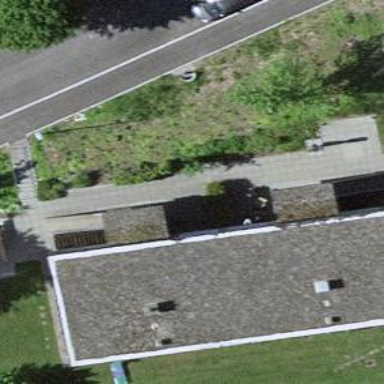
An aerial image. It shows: Flat-roofed apartment building.